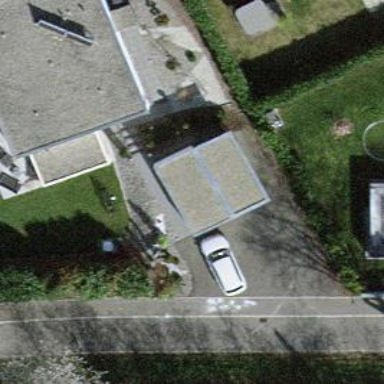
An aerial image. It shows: Garage.